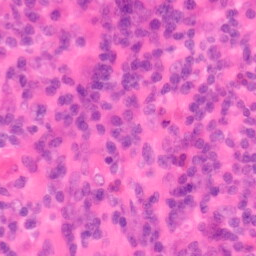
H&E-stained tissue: Colon